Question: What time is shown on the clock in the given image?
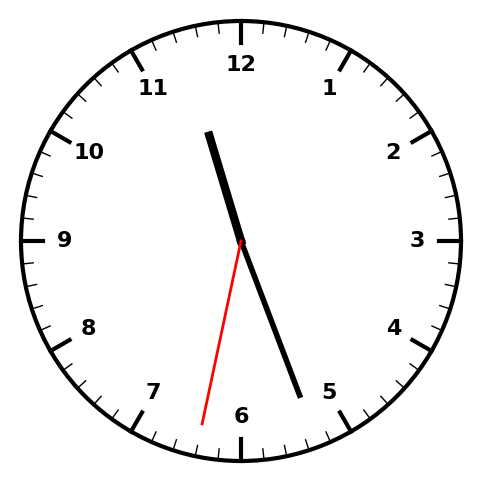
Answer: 11:26:32